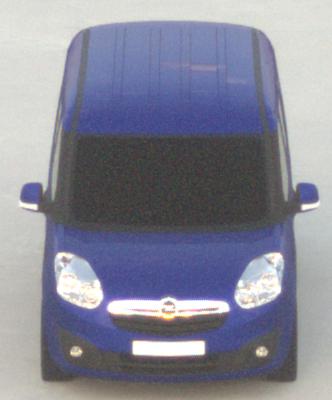
Make: Opel
Model: Combo Combi L1H1 1.4
Detailed model: Combo (D) Combi
Model produced from: 2012/01
Model produced until: 2013/11
Doors: 5
Color: blue
Road condition: dry road
Daytime: sunrise or sunset
Contrast: low contrast